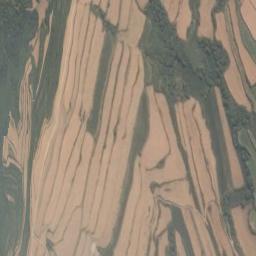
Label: terrace